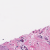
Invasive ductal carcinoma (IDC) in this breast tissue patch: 0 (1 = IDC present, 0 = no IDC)